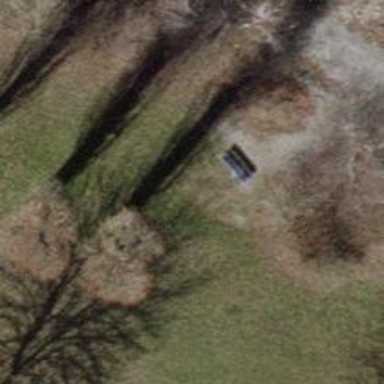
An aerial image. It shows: Bench.